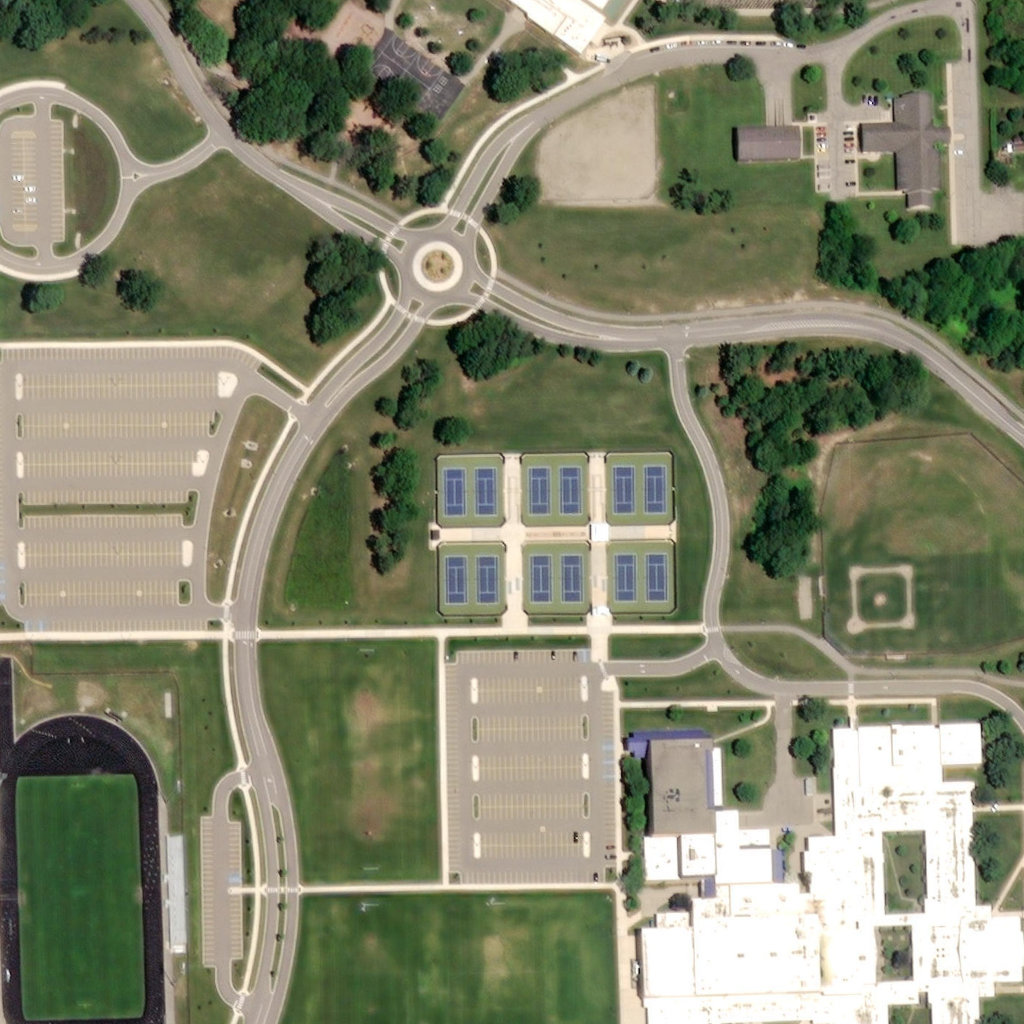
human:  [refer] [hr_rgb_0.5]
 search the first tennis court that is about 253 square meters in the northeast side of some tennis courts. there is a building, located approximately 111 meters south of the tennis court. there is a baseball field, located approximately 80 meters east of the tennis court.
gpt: <box>[[62, 45, 65, 49, 0]]</box>

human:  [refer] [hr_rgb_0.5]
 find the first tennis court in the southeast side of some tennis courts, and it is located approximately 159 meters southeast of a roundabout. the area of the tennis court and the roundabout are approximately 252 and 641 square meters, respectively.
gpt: <box>[[63, 53, 65, 58, 0]]</box>